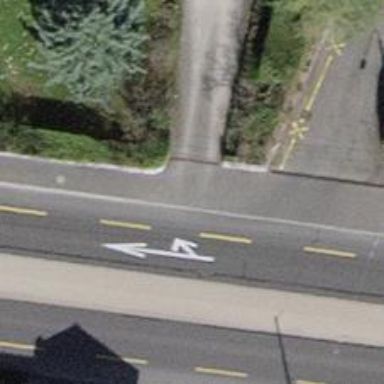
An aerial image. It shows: Unmarked crossing on the road.